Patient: sex M, age 77
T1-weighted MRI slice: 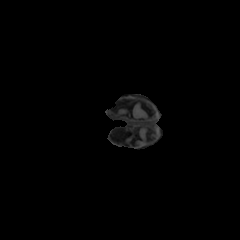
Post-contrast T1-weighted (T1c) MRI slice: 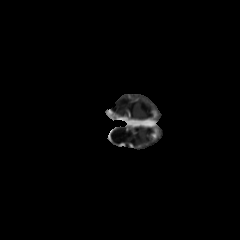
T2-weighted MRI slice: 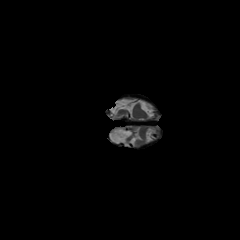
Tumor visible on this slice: no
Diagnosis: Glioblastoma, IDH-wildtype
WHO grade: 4